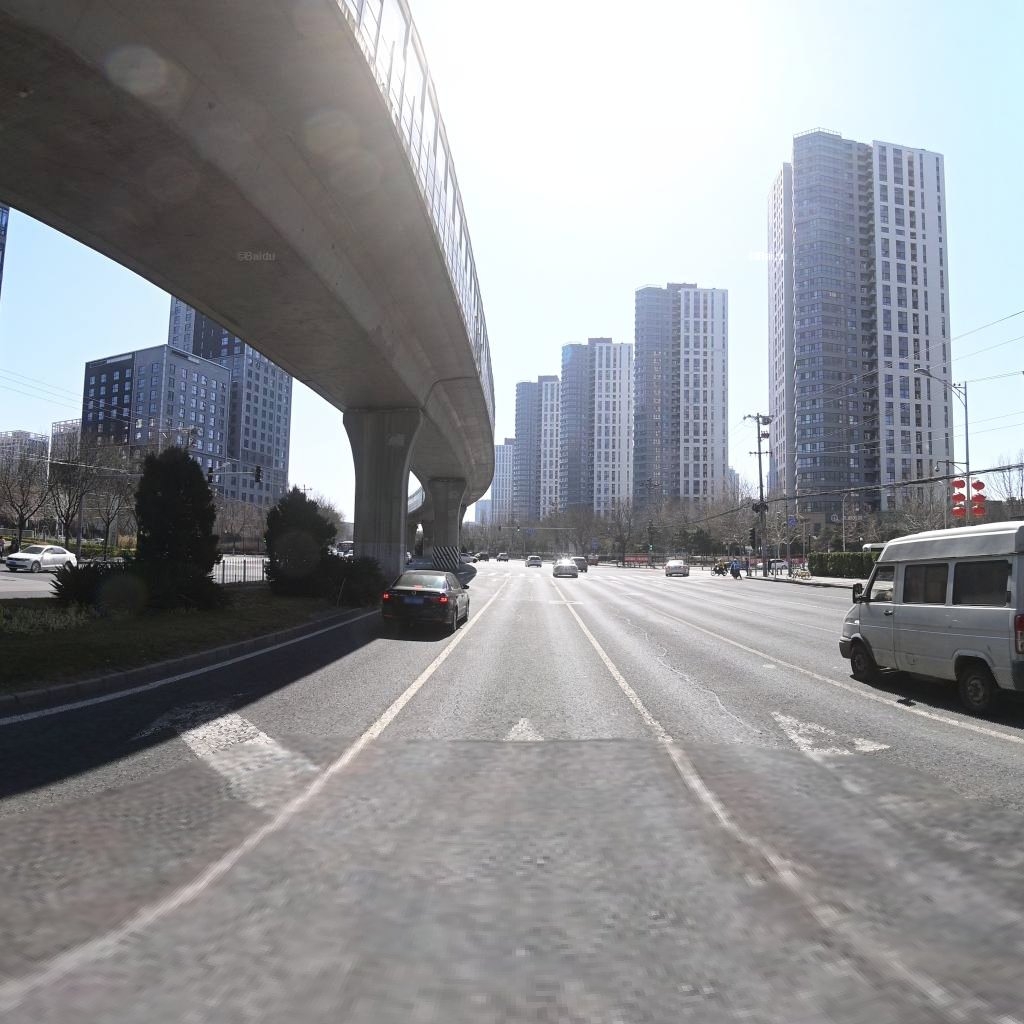
Region: Chaoyang
Road damage annotations: longitudinal patch